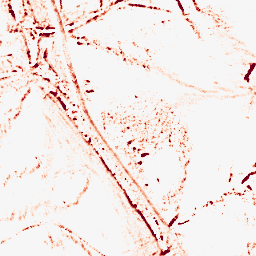
Category: morphological
Decomposition family: morphological_diamond
Decomposition parameters: operation: opening
radius: 3
Upsampling method: bilinear
Upsampling parameters: scale: 4
Upsampling scale: 4